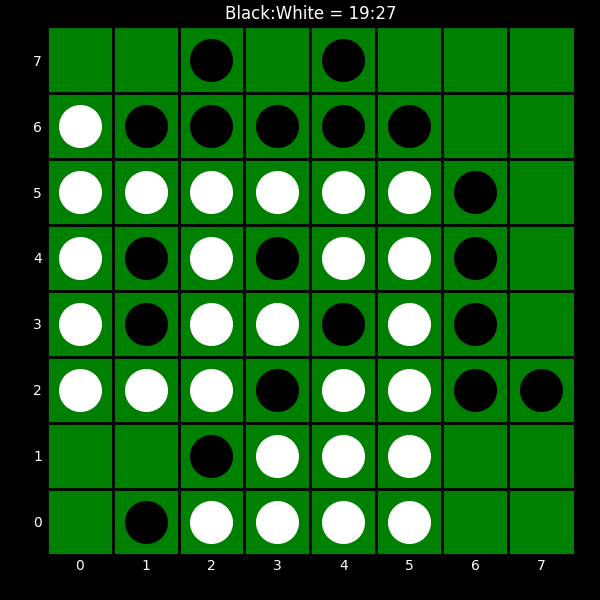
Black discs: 19
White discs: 27